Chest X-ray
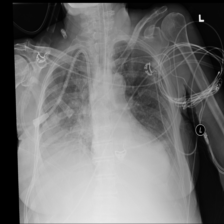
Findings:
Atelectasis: negative
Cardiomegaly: negative
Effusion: positive
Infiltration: negative
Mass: negative
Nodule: negative
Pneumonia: negative
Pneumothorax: negative
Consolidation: positive
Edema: negative
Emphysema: negative
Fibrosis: negative
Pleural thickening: negative
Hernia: negative